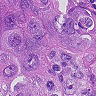
Metastatic tissue present: yes